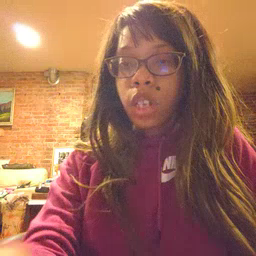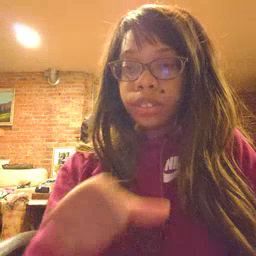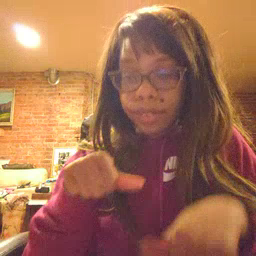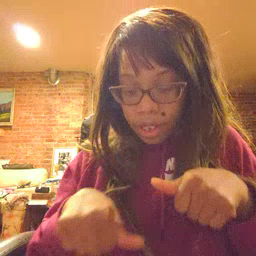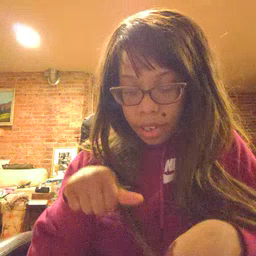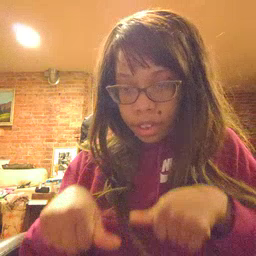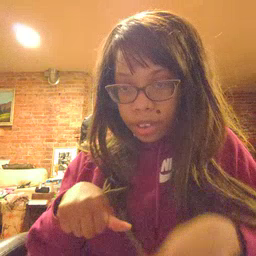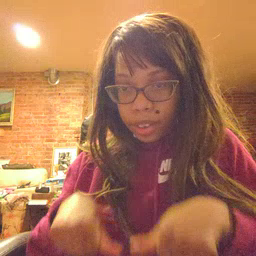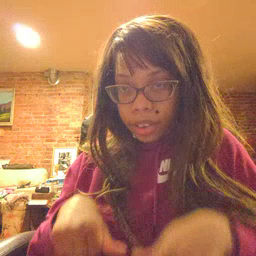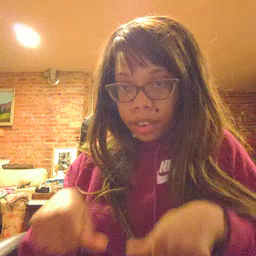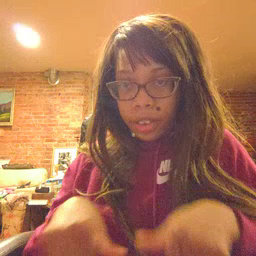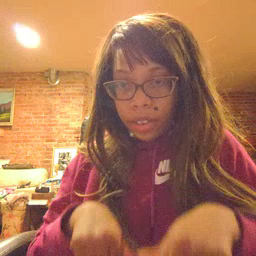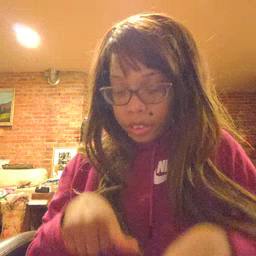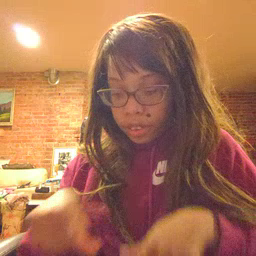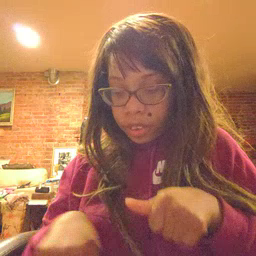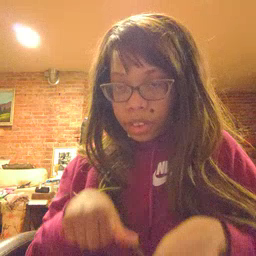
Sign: puzzle